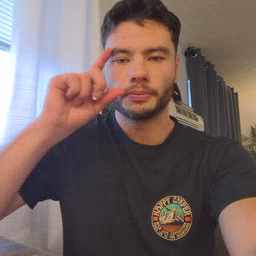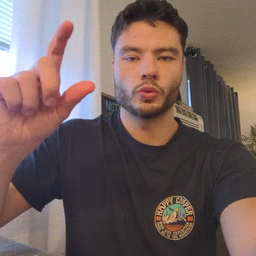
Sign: moon